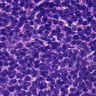
Metastatic tissue present: no